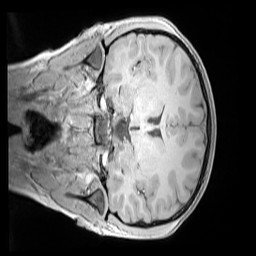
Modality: MP2RAGE
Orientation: coronal
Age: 10
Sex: female
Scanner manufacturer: siemens
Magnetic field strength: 3 T
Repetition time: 4 s
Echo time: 0.00303 s